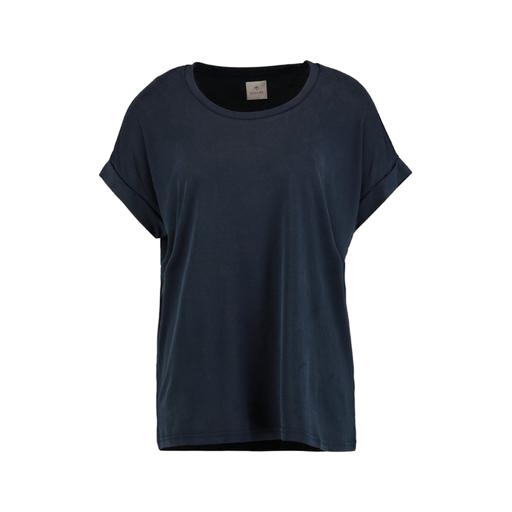
blue t-shirt only macy, blue nly t-shirt, blue plus size printed t-shirt only macy, white background